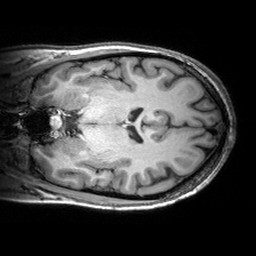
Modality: T1w
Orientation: coronal
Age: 27
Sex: female
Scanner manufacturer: siemens
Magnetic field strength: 3 T
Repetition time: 2.53 s
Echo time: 0.00299 s